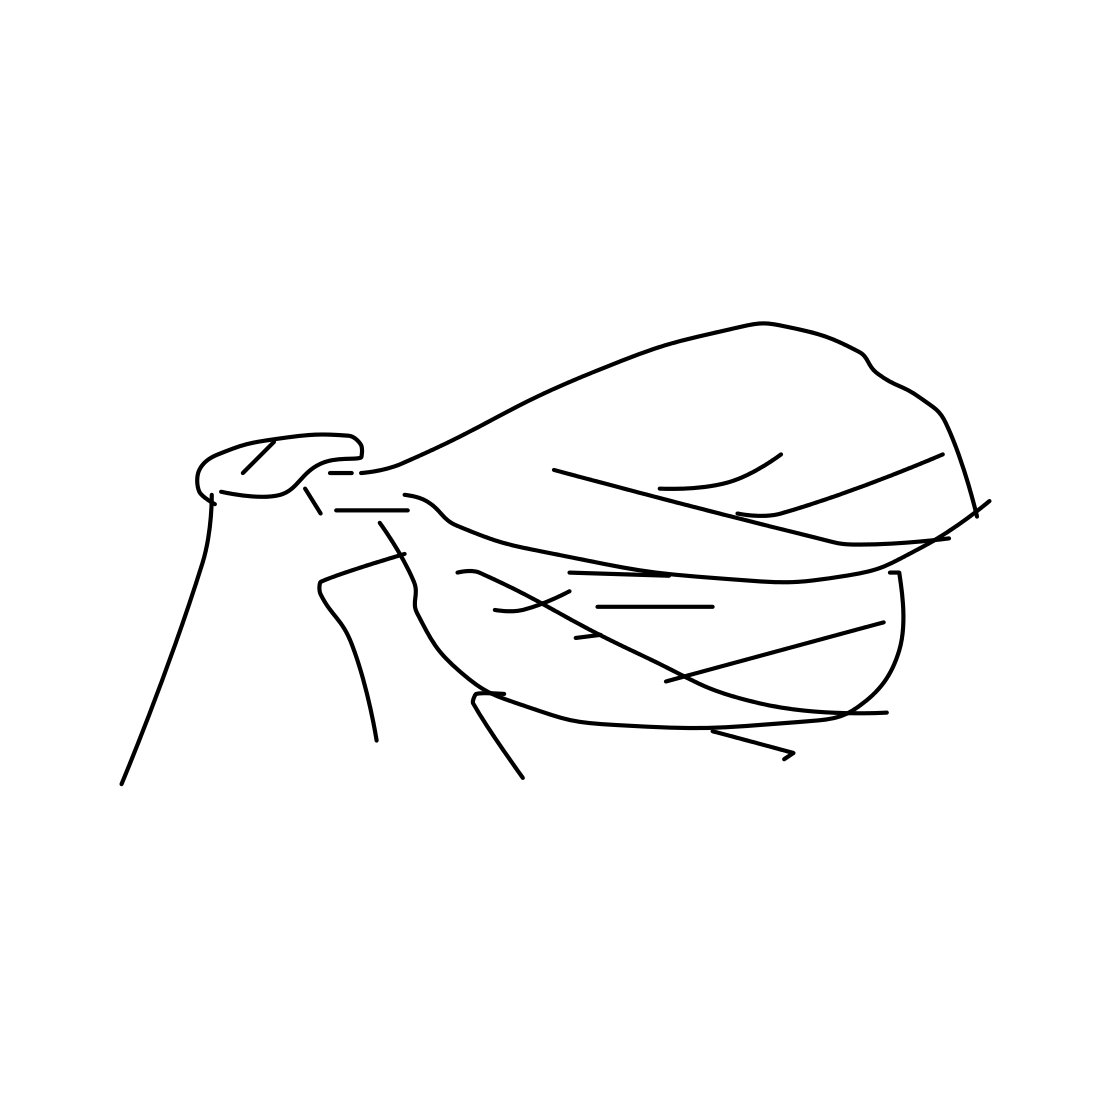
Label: mosquito